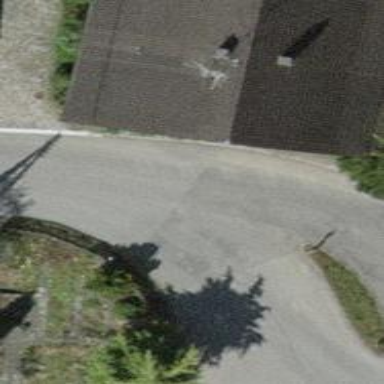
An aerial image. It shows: Tertiary road with asphalt surface.